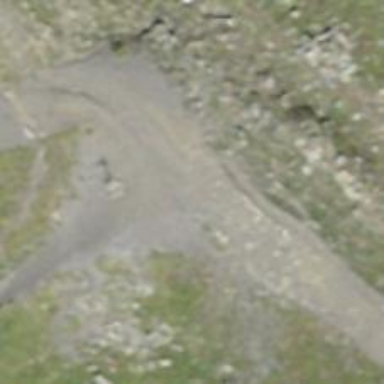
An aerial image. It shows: Path with track type of grade5.